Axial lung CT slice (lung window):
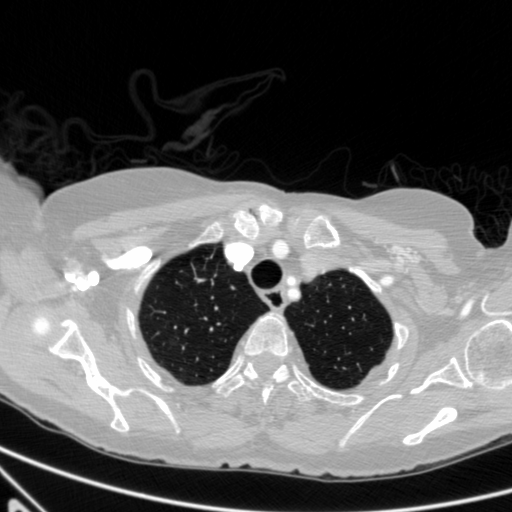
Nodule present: no